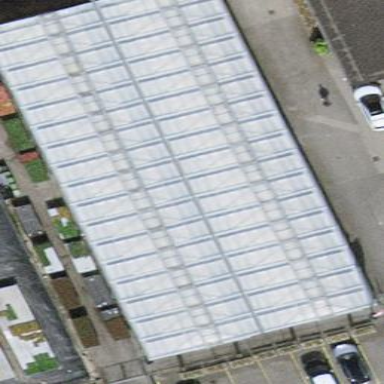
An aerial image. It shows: Greenhouse.